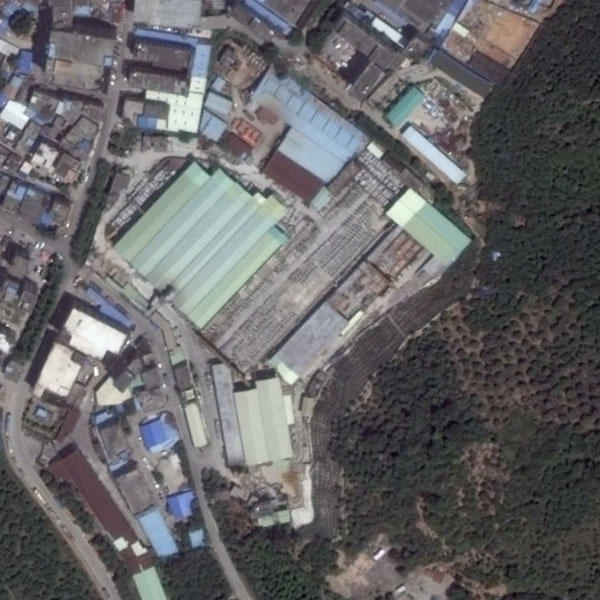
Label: Industrial